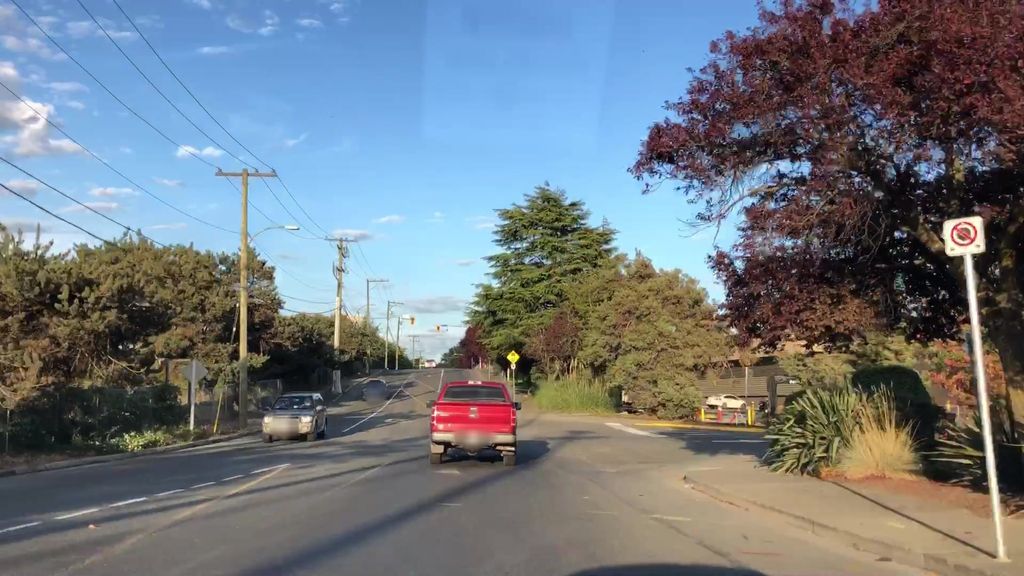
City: victoria